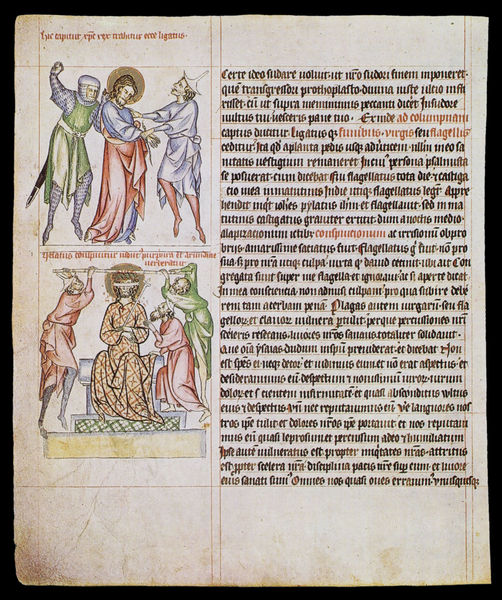
Titel: Passional der Kunigunde von Böhmen
Institution: Prag, Nationalbibliothek
Schlagwörter: weiß, grün, sitzen, hut, kleid, männer, rot, mütze, bibel, henker, gewand, gold, engel, kopfbedeckung, schrift, bilder, farbe, thron, buch, seite, streit, text, ritter, rüstung, buchdruck, buchseite, christus, jesus, jesus christus, mittelalter, binde, heiliger, trichter, stange, verbunden, fraktur, christentum, dornenkrone, handschrift, erlöser, augenbinde, zeichnungen, latein, verspottung, buchmalerei, thronen, folter, geisselung, messias, gottessohn, minuskel, sohn gottes, christkind, roman, folterknechte, verbundene augen, marginalie, christkönig, heilland, erretter, jesus von nazaret